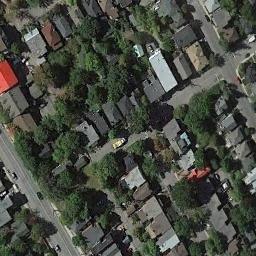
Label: medium_residential